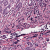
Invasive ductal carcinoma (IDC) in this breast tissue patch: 1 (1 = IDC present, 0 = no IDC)